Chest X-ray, AP view. Patient: 43 years old, sex F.
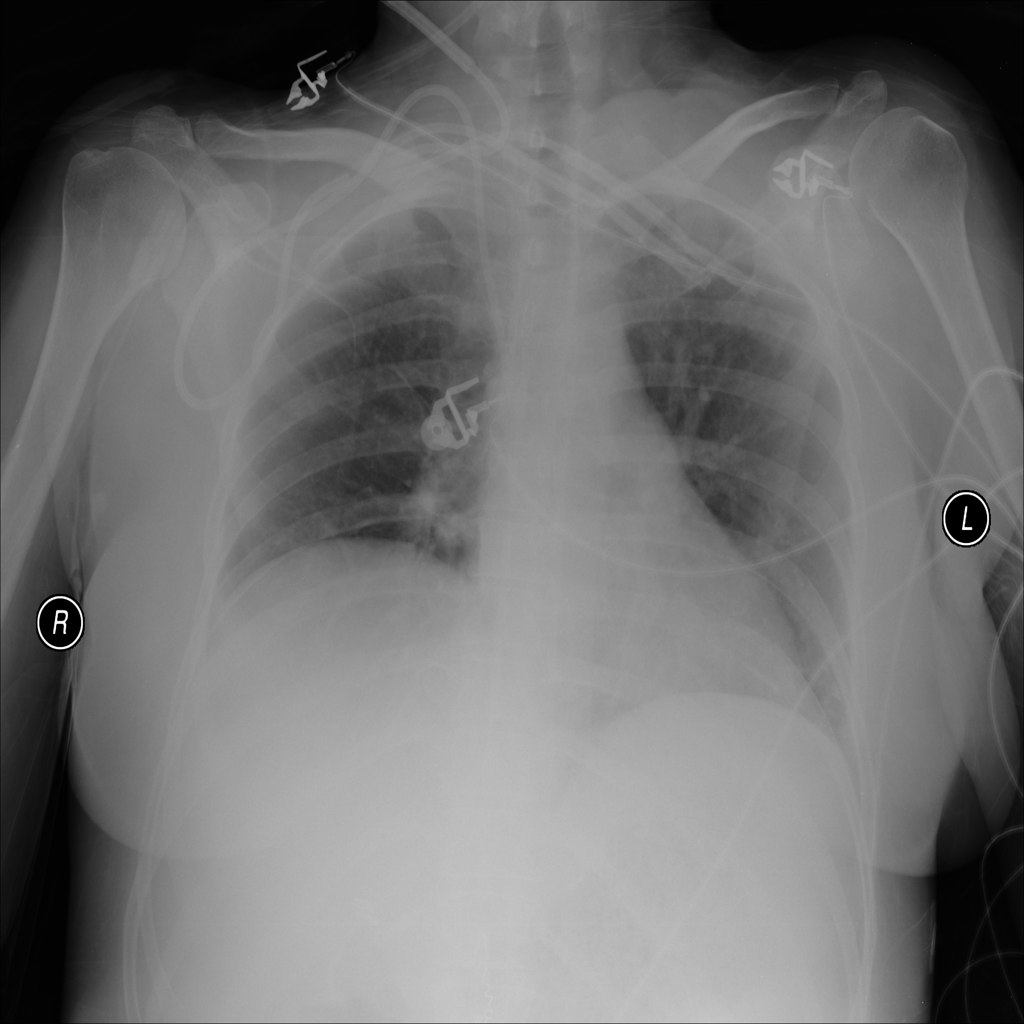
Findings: No Finding